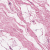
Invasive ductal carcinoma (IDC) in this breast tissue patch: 0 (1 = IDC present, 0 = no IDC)